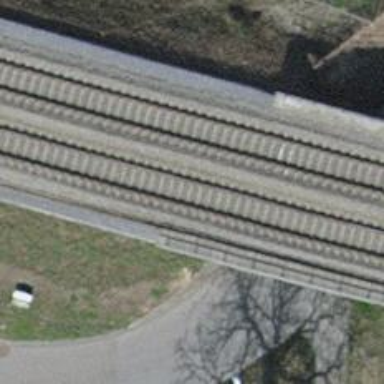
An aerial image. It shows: Bridge over electrified railway with contact lines.